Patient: sex F, age 67
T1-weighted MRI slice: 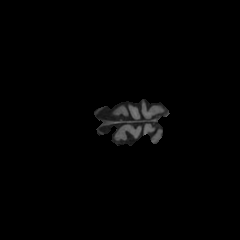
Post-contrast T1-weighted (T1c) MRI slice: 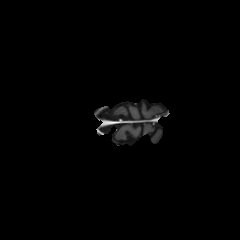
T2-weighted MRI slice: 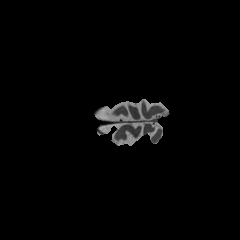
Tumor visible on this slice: no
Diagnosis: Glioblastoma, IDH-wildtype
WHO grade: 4